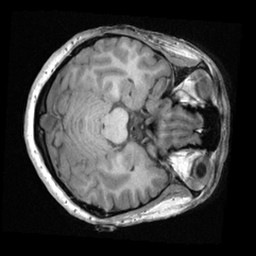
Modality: T1w
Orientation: axial
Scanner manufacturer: ge
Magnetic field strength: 3 T
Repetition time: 0.007088 s
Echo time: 0.002608 s